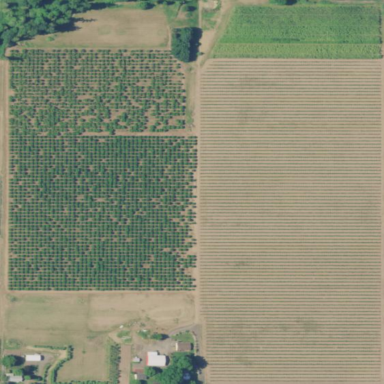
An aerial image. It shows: Orchard.